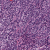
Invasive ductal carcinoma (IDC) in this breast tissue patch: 1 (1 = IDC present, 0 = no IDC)